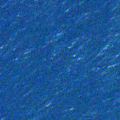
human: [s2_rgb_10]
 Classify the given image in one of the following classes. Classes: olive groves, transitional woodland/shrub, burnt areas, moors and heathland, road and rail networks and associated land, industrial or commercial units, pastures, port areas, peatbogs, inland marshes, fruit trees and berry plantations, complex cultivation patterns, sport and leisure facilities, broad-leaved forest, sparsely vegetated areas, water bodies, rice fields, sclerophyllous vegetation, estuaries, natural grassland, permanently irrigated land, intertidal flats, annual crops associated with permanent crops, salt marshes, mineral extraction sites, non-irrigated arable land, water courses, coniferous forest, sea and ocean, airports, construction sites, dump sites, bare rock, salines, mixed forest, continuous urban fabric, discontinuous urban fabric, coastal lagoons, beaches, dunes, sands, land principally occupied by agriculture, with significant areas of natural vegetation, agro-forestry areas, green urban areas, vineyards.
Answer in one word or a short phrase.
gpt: sea and ocean